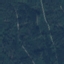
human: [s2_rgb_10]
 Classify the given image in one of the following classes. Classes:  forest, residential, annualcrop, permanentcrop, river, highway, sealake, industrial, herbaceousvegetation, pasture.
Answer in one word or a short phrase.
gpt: Forest